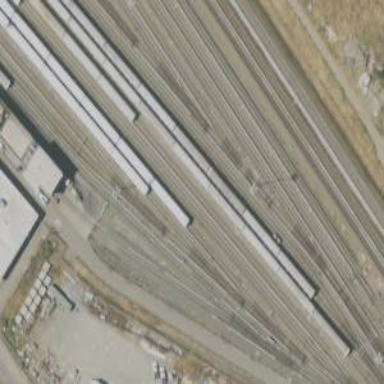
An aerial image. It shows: Electrified rail service yard.